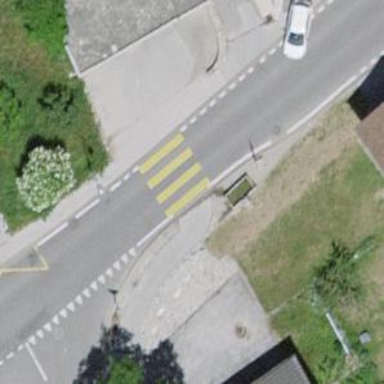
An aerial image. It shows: Sidewalk.